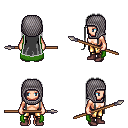
a pixel art fantasy rpg character, female body template, human, light skin, green cape, gold greaves, gray extra-long hairstyle, chain hood, maroon shoes, spear, four views (front, back, left, right), 2x2 character sprite sheet, small pixel art, hard edges, no anti-aliasing